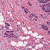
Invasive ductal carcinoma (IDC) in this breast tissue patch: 0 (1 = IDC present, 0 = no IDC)